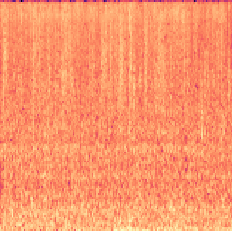
Sound class: Rain